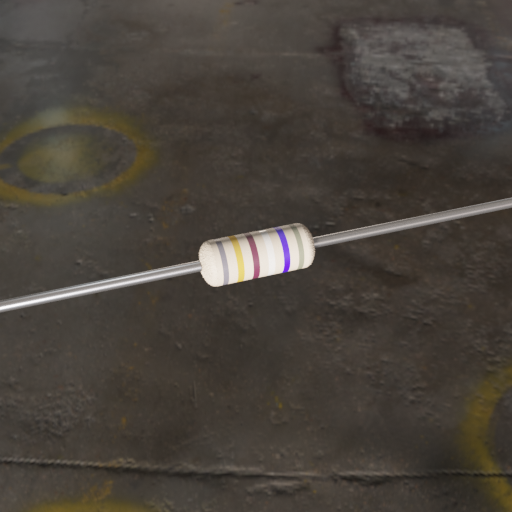
Resistor colour bands (in order): gray, gold, brown, white, blue, gray